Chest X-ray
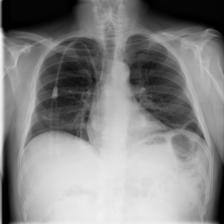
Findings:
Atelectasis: negative
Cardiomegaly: negative
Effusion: negative
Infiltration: negative
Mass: positive
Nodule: negative
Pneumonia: negative
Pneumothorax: negative
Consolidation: negative
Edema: negative
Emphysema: negative
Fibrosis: positive
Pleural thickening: negative
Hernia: negative